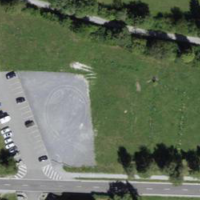
EUNIS habitat code: 52
Species observed at this site:
Corvus corone
Oenanthe oenanthe
Turdus philomelos
Falco subbuteo
Dendrocopos major
Turdus viscivorus
Aegithalos caudatus
Buteo buteo
Dactylis glomerata
Sylvia atricapilla
Phylloscopus collybita
Falco vespertinus
Alauda arvensis
Erithacus rubecula
Dryocopus martius
Pica pica
Artemisia vulgaris
Sitta europaea
Garrulus glandarius
Anthericum ramosum
Saxicola rubicola
Picus viridis
Ficedula hypoleuca
Periparus ater
Cyanistes caeruleus
Lophophanes cristatus
Chloris chloris
Pyrrhula pyrrhula
Passer domesticus
Fringilla coelebs
Lanius collurio
Passer montanus
Turdus merula
Carduelis carduelis
Columba palumbus
Tachymarptis melba
Saxicola rubetra
Pieris mannii
Locustella naevia
Parus major
Hirundo rustica
Columba oenas
Pieris rapae
Milvus migrans
Milvus milvus
Oriolus oriolus
Pyrrhocorax graculus
Motacilla alba